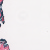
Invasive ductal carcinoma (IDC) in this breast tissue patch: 0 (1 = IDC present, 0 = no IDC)